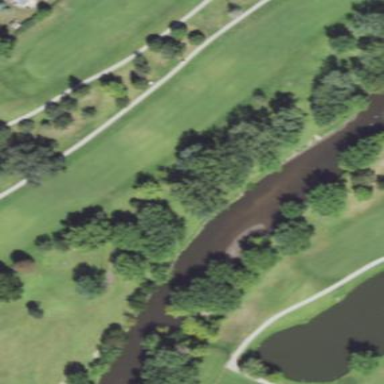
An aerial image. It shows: Grassy area designated as golf fairway.